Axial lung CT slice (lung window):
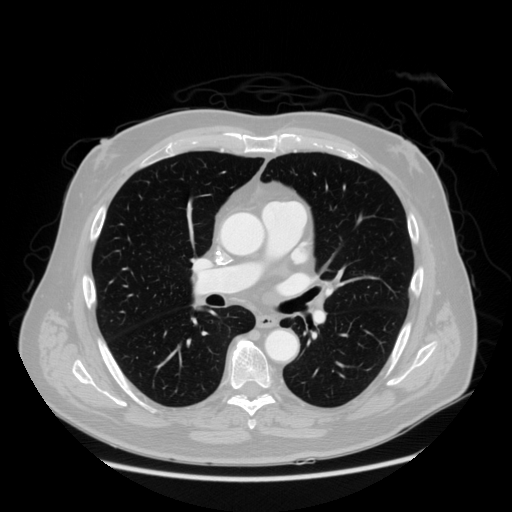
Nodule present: no